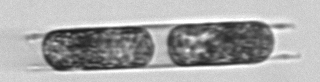
Label: Hemiaulus